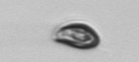
Label: Cryptophyta